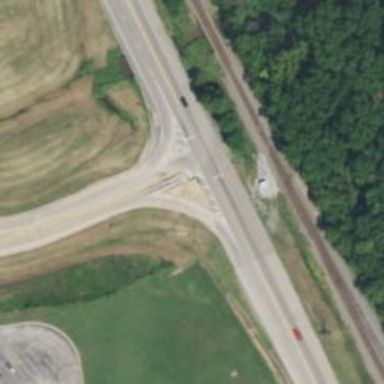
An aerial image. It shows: Trunk link highway.